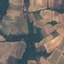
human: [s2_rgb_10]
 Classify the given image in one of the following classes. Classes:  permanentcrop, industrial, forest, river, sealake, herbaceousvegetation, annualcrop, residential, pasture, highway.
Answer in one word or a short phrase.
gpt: PermanentCrop